Question: I have particles that I want to be able to change the color of in code, so any color can be used. So I have only one texture that basically has luminance.
I've been using 'glColor4f(1f, 0f, 0f, 1f);' to apply the color.
Every blendfunc I've tried that has come close to working ends up like the last picture below. I still want to preserve luminance, like in the middle picture. (This is like the Overlay or Soft Light filters in Photoshop, if the color layer was on top of the texture layer.)
Any ideas for how to do this without programmable shaders? Also, since these are particles, I don't want a black box behind it, I want it to add onto the scene.

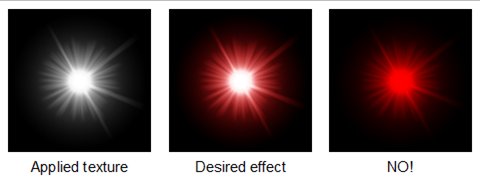
Answer: Here is a solution that might be close to what you're looking for:
'''
glColor4f(1.0f, 0.0f, 0.0f, 1.0f);
glActiveTexture( GL_TEXTURE0 );
glEnable( GL_TEXTURE_2D );
glBindTexture(GL_TEXTURE_2D, spriteTexture);
glTexEnvi(GL_TEXTURE_ENV, GL_TEXTURE_ENV_MODE, GL_MODULATE );
glActiveTexture( GL_TEXTURE1 );
glEnable( GL_TEXTURE_2D );
glBindTexture(GL_TEXTURE_2D, spriteTexture);
glTexEnvi(GL_TEXTURE_ENV, GL_TEXTURE_ENV_MODE, GL_ADD );
'''
What it does is multiply the original texture by the specified color and then adds the pixels values of the original texture on top:
'''
final_color.rgba = original_color.rgba * color.rgba + original_color.rgba;
'''
This will result in a brighter image than what you've asked for but might be good enough with some tweaking.
Should you want to preserve the alpha value of the texture, you'll need to use GL_COMBINE instead of GL_ADD (+ set GL_COMBINE_RGB and GL_COMBINE_ALPHA properly).
Here are some results using this technique on your texture.